一年级 · 计数
按腿的条数分, 可以分为 ( ）类。

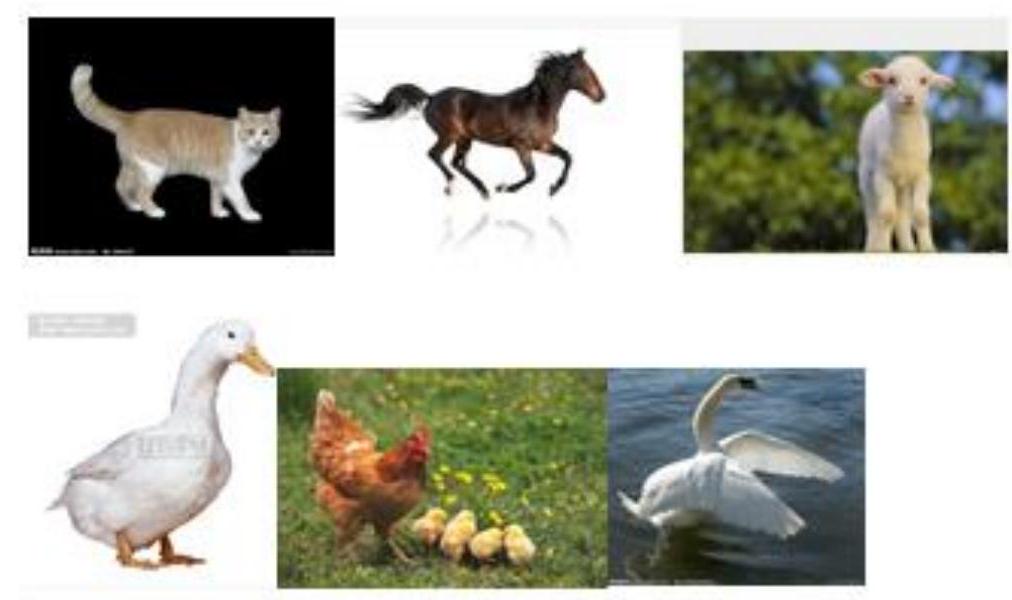
A、 2
B、 3
C、 4

答案: A
解析: A; 按腿的条数分, 可以分为两条腿和四条腿两类。